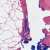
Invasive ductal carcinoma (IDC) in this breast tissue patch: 0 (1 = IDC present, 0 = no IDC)